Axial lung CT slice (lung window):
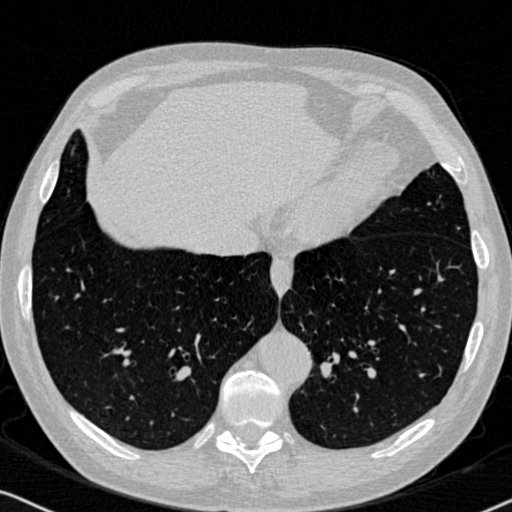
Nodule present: no